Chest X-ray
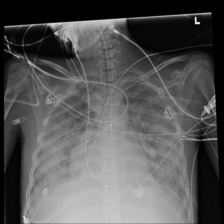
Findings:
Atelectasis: negative
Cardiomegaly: negative
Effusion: positive
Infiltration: positive
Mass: negative
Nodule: negative
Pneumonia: negative
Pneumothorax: negative
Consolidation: negative
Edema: negative
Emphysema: negative
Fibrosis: negative
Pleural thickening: negative
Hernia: negative